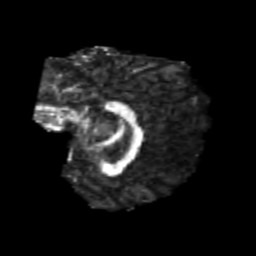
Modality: FA
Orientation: sagittal
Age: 23
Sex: male
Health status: healthy
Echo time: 0.074 s